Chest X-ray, PA view. Patient: 65 years old, sex F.
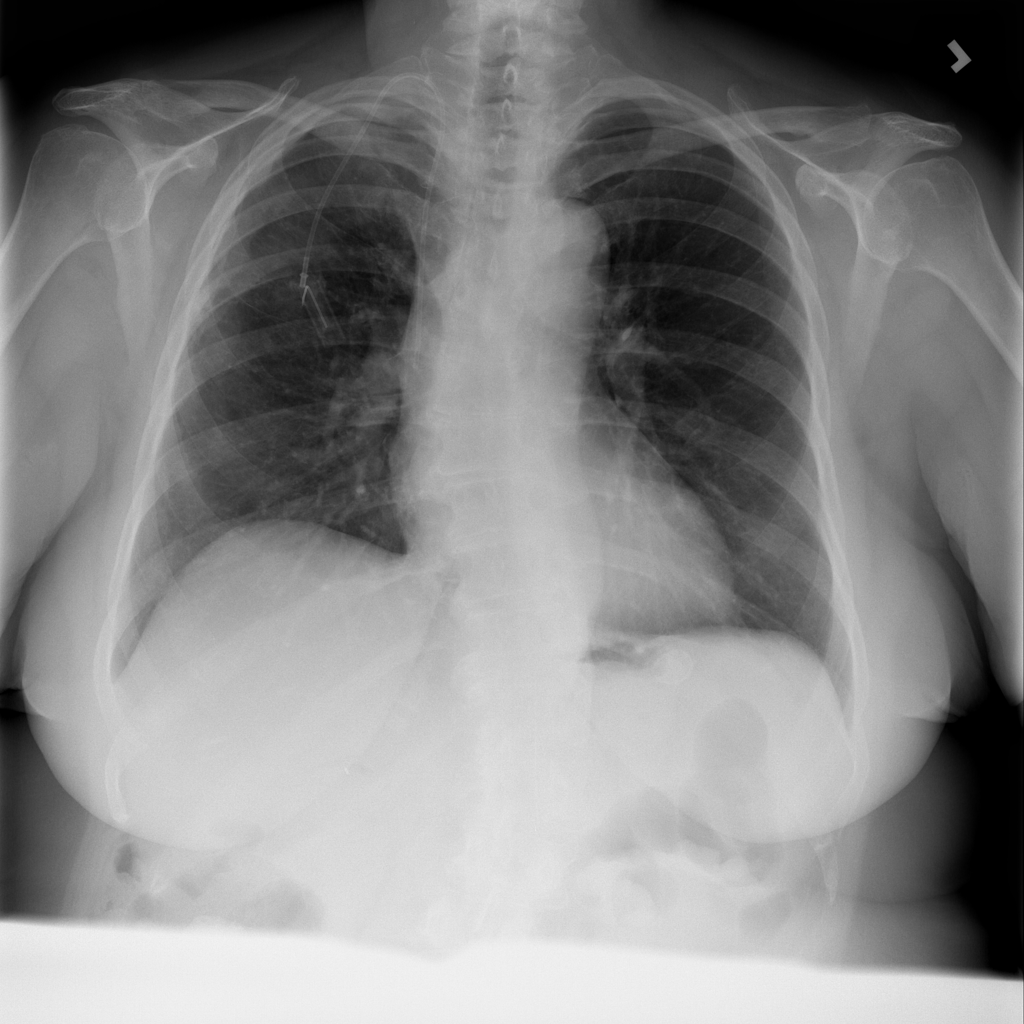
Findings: Nodule, Pleural_Thickening